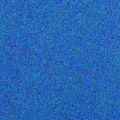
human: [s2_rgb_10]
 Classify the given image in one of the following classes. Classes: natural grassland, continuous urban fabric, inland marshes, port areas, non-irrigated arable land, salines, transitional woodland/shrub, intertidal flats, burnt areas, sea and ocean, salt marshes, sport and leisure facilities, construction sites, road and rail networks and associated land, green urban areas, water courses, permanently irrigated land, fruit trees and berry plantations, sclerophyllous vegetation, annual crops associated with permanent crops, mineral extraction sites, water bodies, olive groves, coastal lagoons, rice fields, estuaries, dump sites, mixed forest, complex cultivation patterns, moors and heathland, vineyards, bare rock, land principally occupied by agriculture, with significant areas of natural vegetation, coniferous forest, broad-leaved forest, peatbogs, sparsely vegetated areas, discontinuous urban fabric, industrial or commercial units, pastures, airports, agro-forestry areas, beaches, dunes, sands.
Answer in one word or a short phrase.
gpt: sea and ocean